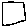
Label: square